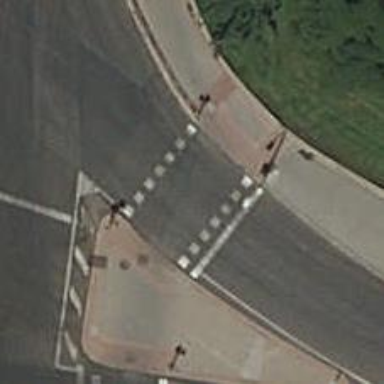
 there are traffic signals and zebra crossing."